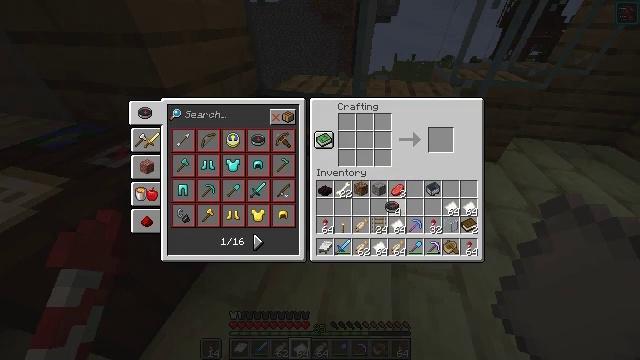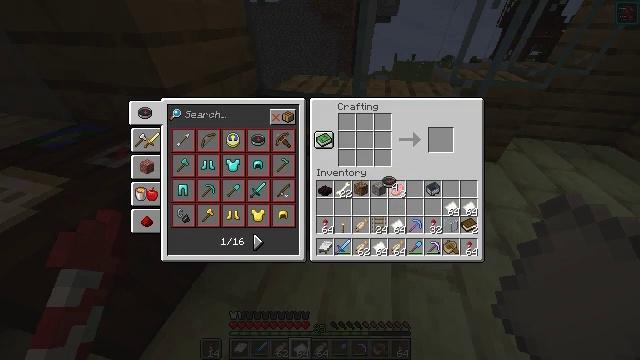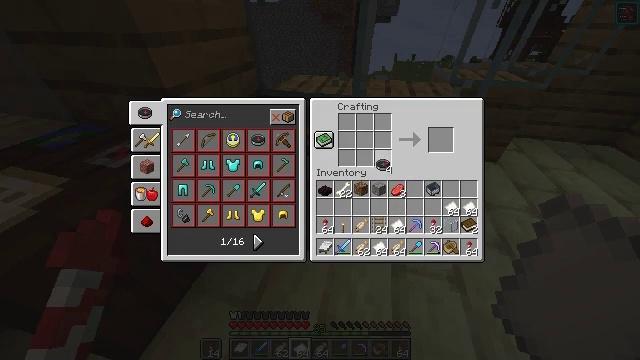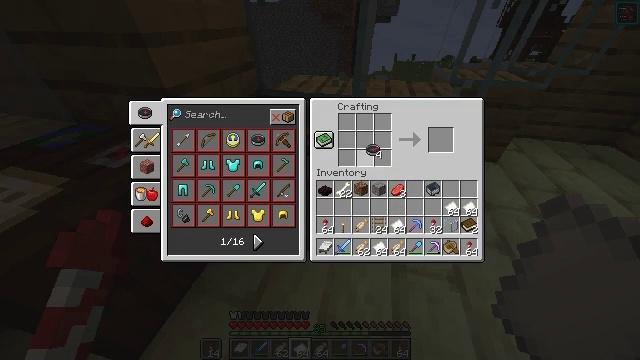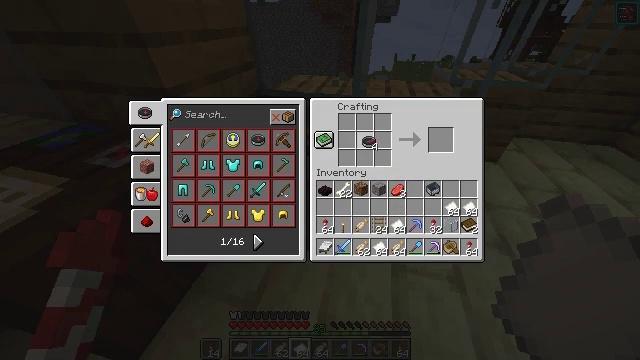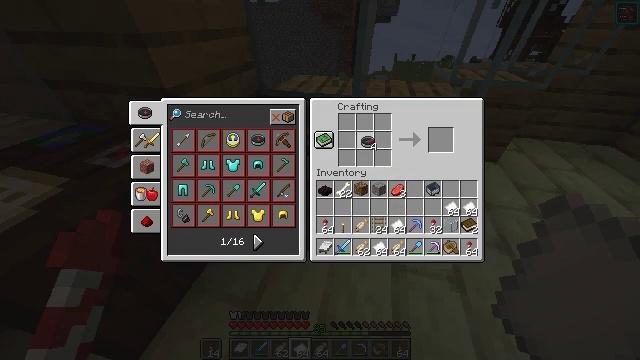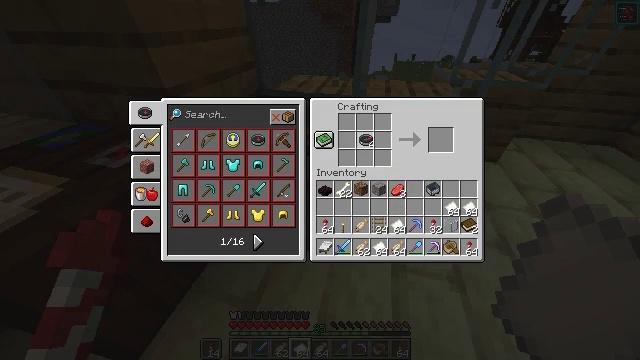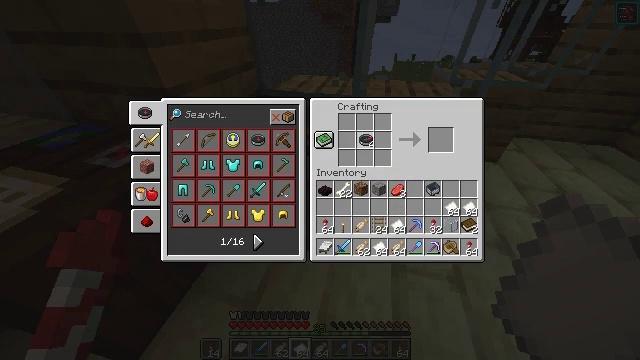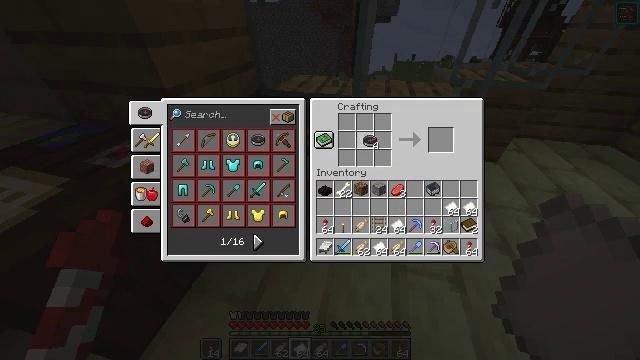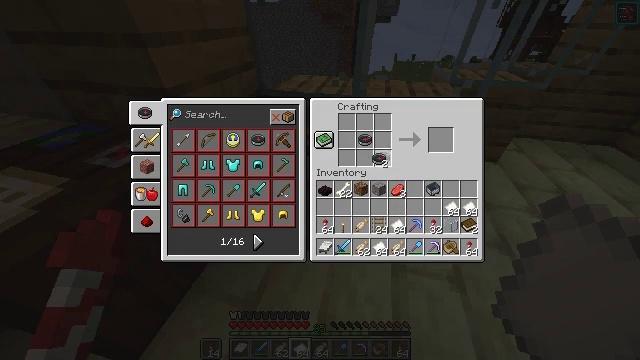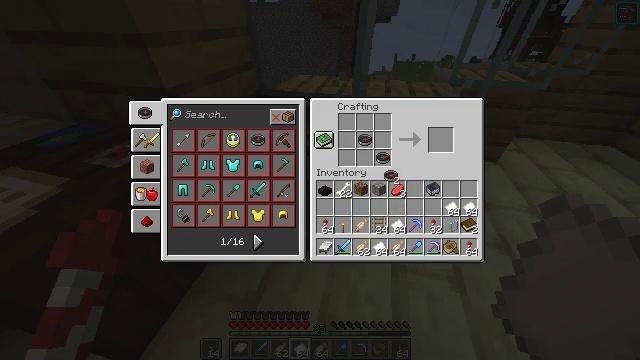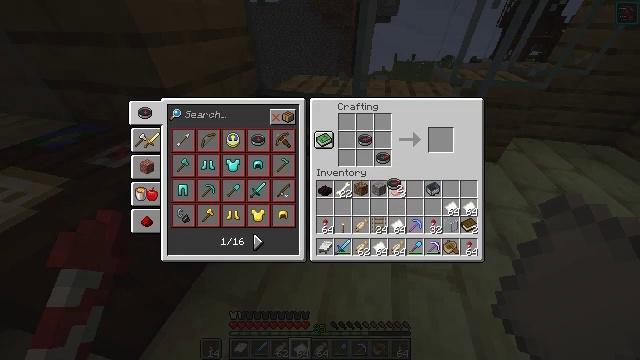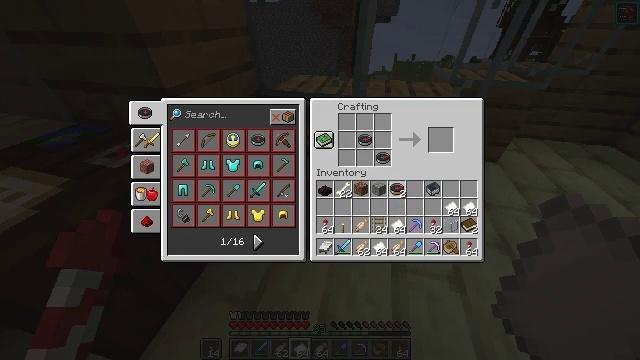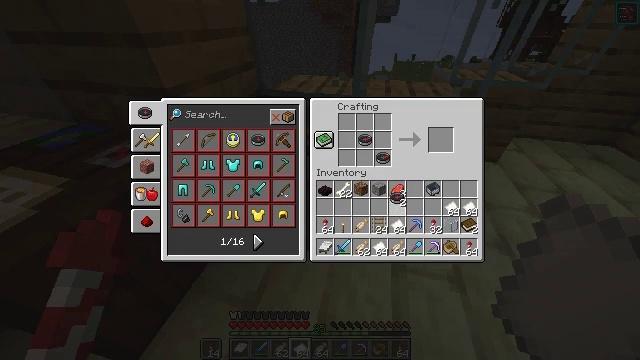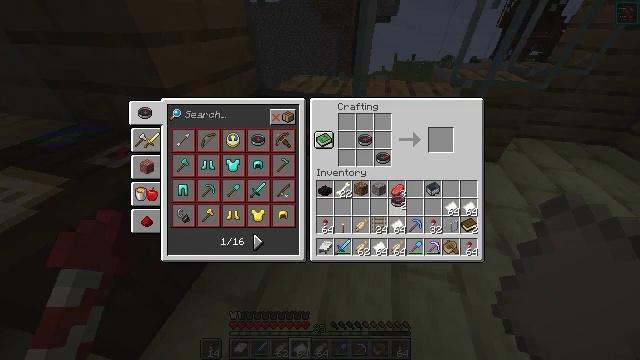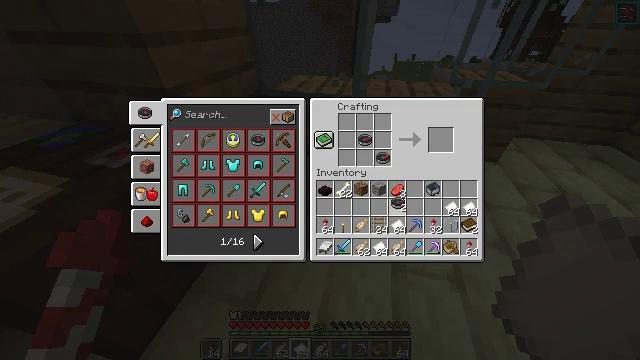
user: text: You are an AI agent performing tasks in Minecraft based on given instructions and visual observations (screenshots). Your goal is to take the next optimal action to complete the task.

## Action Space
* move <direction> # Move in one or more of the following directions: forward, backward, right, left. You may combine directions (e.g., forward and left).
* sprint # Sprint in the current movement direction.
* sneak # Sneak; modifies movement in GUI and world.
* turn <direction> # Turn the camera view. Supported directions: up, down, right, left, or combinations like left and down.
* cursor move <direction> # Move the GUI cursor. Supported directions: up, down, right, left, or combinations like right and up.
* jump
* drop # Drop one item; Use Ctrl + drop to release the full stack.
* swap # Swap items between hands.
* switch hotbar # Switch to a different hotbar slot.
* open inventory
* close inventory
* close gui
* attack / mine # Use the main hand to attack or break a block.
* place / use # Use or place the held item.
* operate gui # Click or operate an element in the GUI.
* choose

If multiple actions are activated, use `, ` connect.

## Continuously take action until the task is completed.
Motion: motion action
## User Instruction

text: Craft a map by arranging paper and a compass on a crafting table.
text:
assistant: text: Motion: cursor move up
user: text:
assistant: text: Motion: cursor move up
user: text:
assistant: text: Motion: cursor move left and up
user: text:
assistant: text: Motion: cursor move up
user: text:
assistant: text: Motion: no_op
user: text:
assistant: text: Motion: no_op
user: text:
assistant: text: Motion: choose
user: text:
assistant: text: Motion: choose
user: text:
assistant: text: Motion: cursor move right and down
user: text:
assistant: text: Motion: cursor move right and down
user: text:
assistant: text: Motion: cursor move down
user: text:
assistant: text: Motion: no_op
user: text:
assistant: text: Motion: cursor move down
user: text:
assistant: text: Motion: no_op
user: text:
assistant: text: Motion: no_op
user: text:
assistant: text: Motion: no_op
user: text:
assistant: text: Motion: no_op
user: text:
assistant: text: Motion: no_op
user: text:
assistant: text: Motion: operate gui
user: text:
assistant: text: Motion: no_op
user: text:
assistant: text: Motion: cursor move up
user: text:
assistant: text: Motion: cursor move left and up
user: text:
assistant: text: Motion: cursor move left and up
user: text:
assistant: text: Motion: no_op
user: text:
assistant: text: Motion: no_op
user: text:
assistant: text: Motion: cursor move down
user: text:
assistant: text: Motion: no_op
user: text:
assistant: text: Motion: operate gui
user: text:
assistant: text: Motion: cursor move left, operate gui
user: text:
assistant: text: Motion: cursor move up